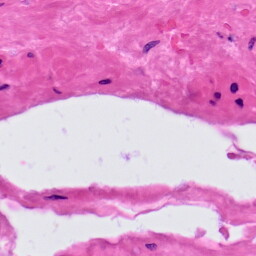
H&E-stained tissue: Prostate